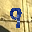
Label: 9